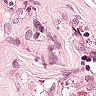
Metastatic tissue present: no